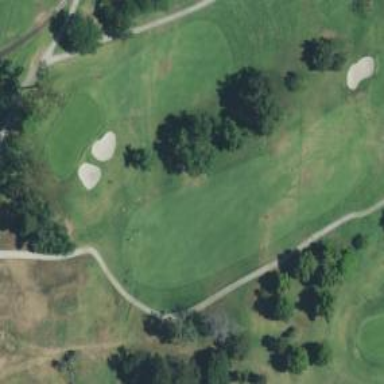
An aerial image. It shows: Grassy area designated as golf fairway.